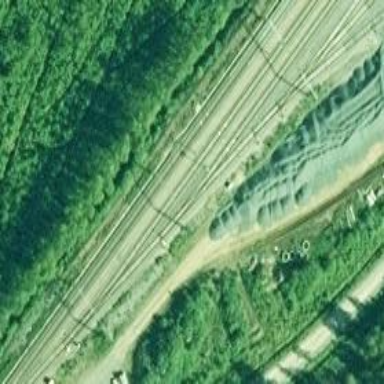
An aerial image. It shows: Railway track with electrified contact lines. This is siding track.